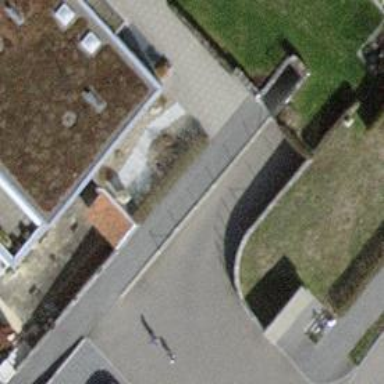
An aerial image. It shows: Terrace building.